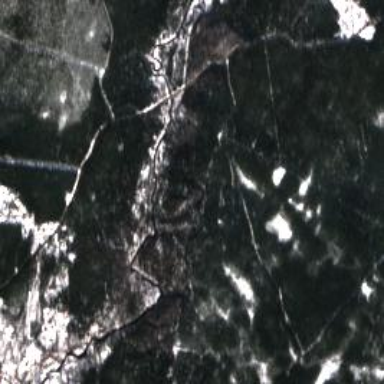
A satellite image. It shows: Coniferous forest area.